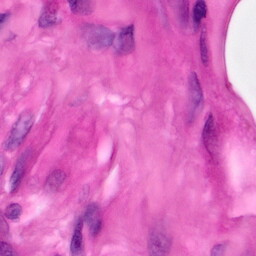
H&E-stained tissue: Pancreatic